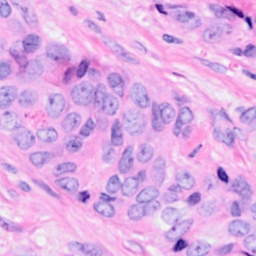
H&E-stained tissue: Breast